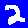
Digit: 2